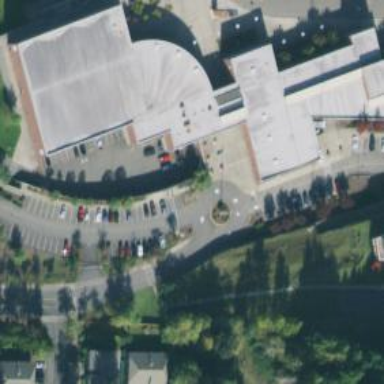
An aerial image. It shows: Parking space is available.